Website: lowes
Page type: customer-info-address
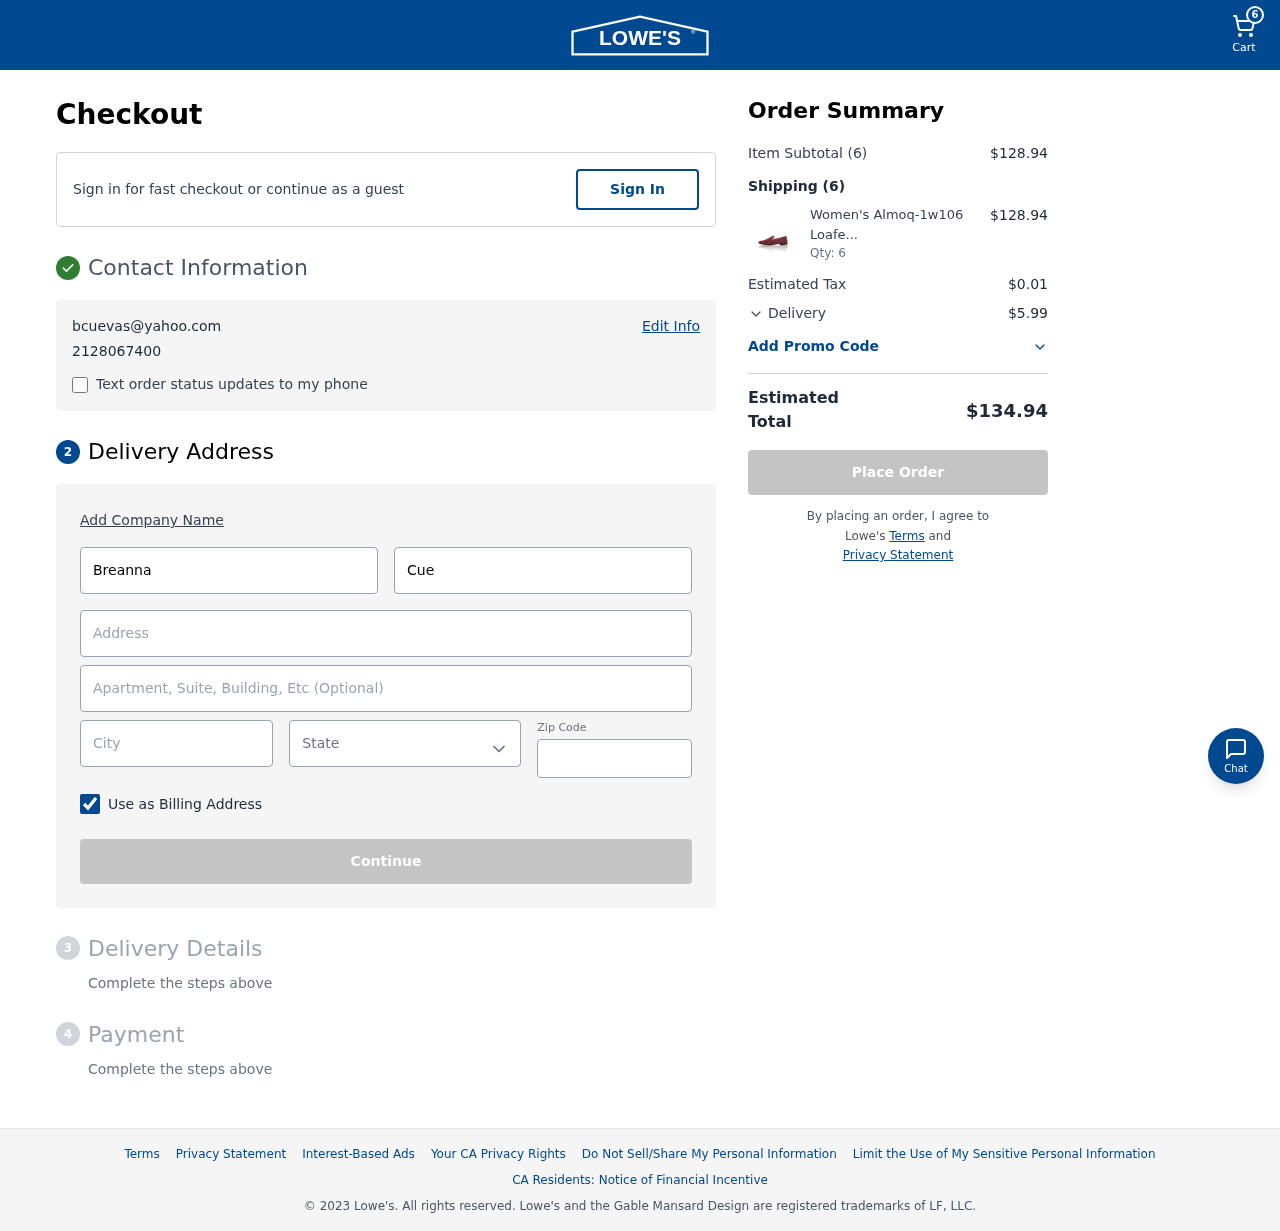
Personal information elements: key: PII_CITY
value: North Matthewfurt
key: PII_EMAIL
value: bcuevas@yahoo.com
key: PII_FIRSTNAME
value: Breanna
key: PII_LASTNAME
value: Cuevas
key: PII_PHONE
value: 2128067400
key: PII_POSTCODE
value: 62989
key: PII_STATE
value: FM
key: PII_STREET
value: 1336 Martin Mountains
Product elements: key: PRODUCT1_NAME
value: Women's Almoq-1w106 Loafers, Red Burgundy, 8 US
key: PRODUCT1_QUANTITY
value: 6
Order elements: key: ORDER_NUM_ITEMS
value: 6
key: ORDER_SUBTOTAL
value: $128.94
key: ORDER_NUM_ITEMS2
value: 6
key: ORDER_SUBTOTAL2
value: $128.94
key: ORDER_TAX
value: $0.01
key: ORDER_SHIPPING_COST
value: $5.99
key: ORDER_TOTAL
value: $134.94